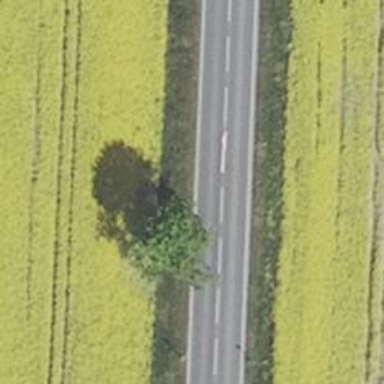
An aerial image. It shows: Deciduous broadleaved tree.